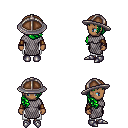
a pixel art fantasy rpg character, female body template, human, dark skin, chain mail, white pants, green right-swept hairstyle, chain helm, cloth bracers, metal boots, four views (front, back, left, right), 2x2 character sprite sheet, small pixel art, hard edges, no anti-aliasing